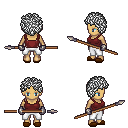
a pixel art fantasy rpg character, female body template, human, tanned skin, maroon pirate shirt, white pants, white curly afro hairstyle, metal gloves, brown slippers, spear, four views (front, back, left, right), 2x2 character sprite sheet, small pixel art, hard edges, no anti-aliasing